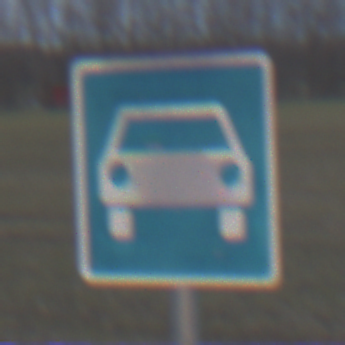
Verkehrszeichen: Kraftfahrstrasse
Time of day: SunriseSunset
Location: Outdoor (Nature)
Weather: PartlyCloudy
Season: NotSpecified
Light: Natural